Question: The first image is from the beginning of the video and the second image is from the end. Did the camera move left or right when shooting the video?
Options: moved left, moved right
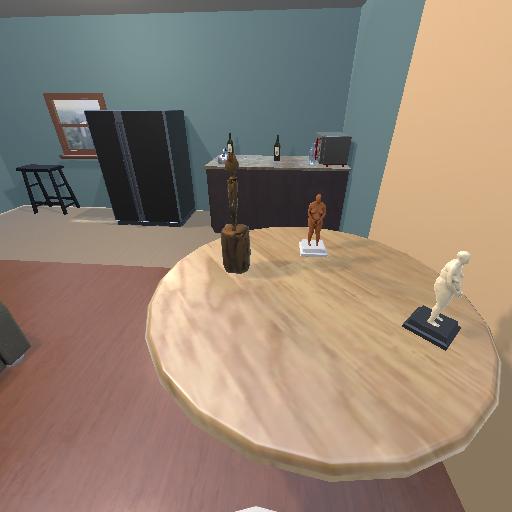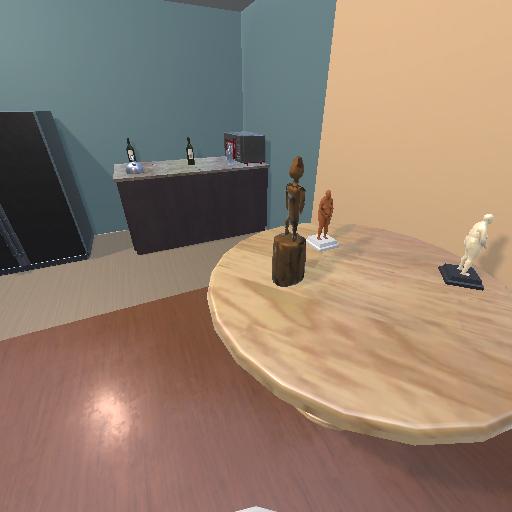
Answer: moved left